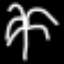
Label: palm tree